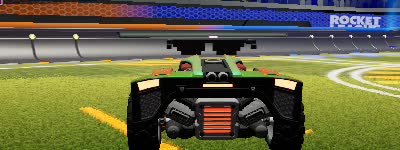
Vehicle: breakout